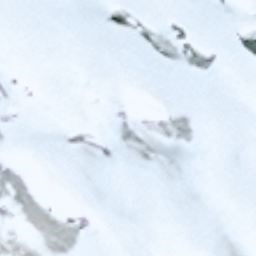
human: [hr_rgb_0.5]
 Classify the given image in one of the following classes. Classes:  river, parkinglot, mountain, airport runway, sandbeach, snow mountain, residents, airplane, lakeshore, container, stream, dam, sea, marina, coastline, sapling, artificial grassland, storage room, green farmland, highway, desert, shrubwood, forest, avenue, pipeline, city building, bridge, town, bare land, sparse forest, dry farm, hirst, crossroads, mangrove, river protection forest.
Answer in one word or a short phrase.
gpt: snow mountain